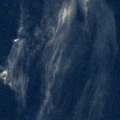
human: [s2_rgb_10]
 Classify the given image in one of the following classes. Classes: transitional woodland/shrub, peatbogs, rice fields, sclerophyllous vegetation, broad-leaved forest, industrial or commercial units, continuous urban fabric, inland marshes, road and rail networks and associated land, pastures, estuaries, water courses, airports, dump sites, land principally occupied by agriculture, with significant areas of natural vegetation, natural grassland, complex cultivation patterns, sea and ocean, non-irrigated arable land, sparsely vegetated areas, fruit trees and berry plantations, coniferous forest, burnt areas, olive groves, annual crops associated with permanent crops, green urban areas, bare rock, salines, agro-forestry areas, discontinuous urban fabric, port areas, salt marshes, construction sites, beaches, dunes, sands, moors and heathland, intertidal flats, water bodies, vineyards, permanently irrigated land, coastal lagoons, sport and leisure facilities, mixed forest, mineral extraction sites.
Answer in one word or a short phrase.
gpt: water bodies